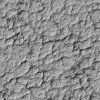
Atmospheric dust classification: not_dusty